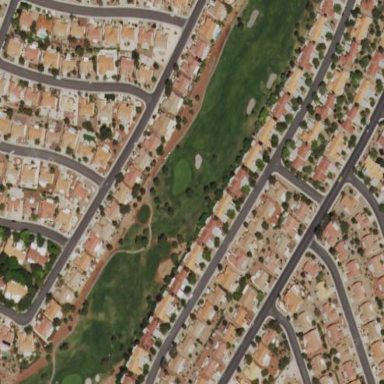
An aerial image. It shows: Area of rough grass used for golf.